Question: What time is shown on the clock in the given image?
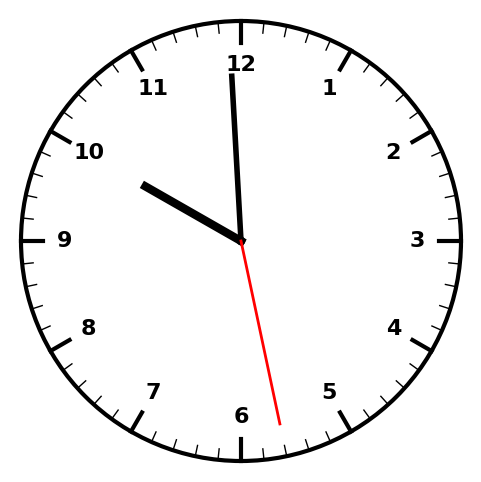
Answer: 09:59:28